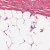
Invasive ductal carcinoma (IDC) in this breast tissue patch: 0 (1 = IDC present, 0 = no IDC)